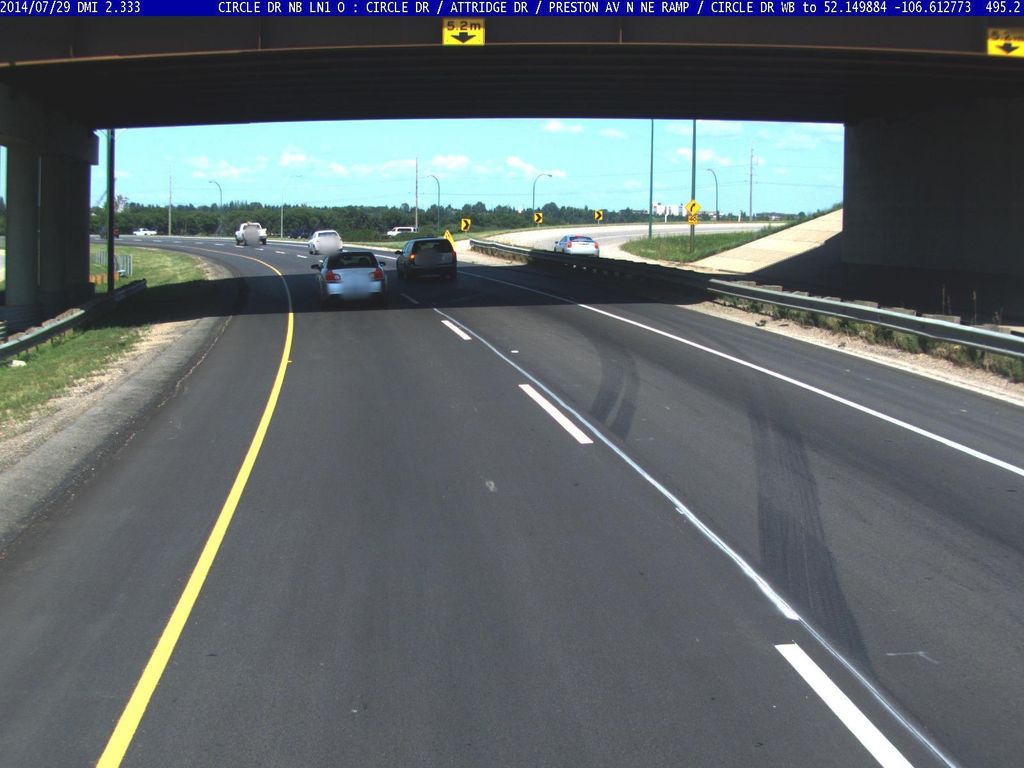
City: saskatoon